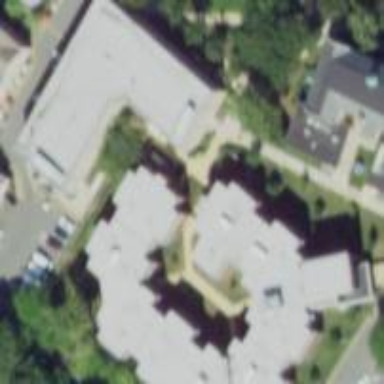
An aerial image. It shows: University building.